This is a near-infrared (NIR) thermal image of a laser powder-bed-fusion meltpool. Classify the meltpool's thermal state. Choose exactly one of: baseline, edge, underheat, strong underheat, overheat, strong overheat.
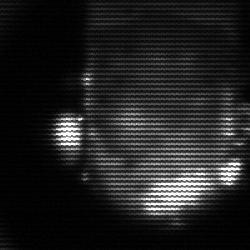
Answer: baseline